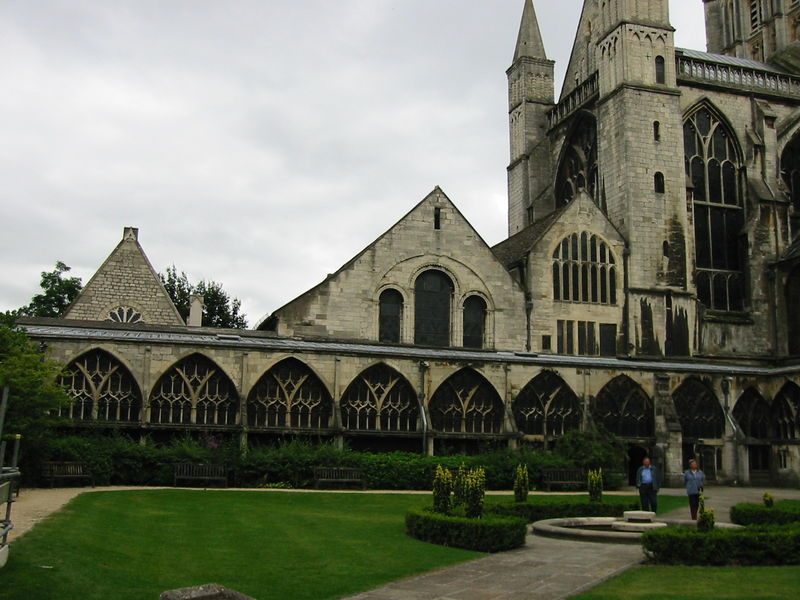
Titel: Kathedrale von Gloucester
Standort: Gloucester, Kathedrale (EU - GB)
Schlagwörter: gestein, himmel, mann, grün, menschen, fenster, grau, männer, park, weg, busch, büsche, kirche, gotik, brunnen, garten, springbrunnen, mauer, foto, bögen, dom, kathedrale, sandstein, spitzbogen, kapelle, buchs, kreuzgang